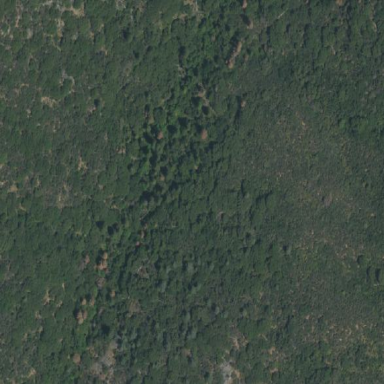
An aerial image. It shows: National forest with landuse designated as forest.